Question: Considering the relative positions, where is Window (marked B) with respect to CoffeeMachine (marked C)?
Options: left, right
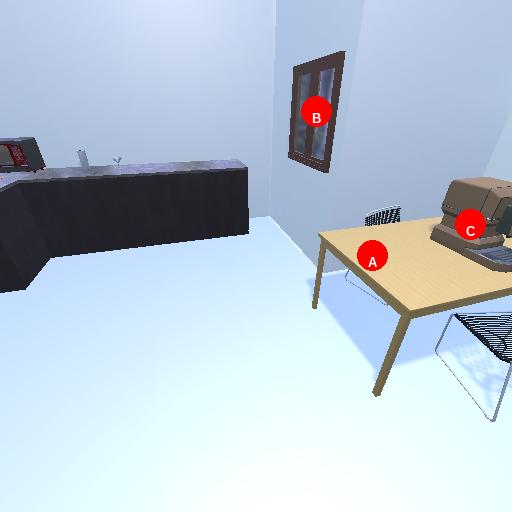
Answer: left